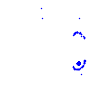
Particle: pion